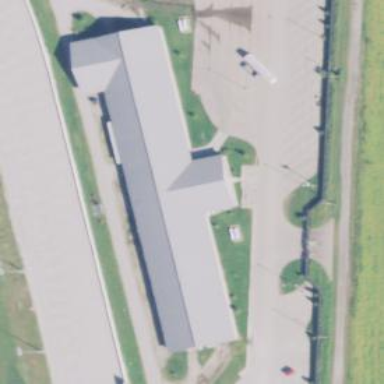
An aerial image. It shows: Grandstand building with bench outside.